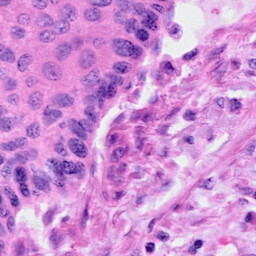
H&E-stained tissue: Cervix